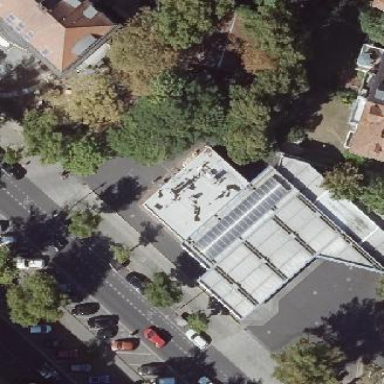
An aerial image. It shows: Retail building.